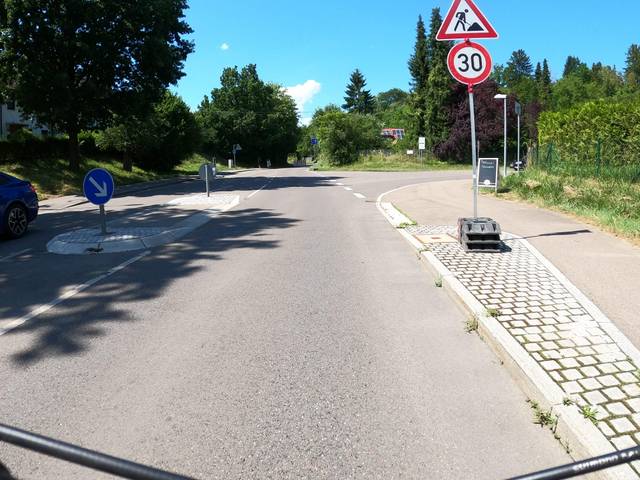
Region: Germany
Coordinates: 48.411, 9.972